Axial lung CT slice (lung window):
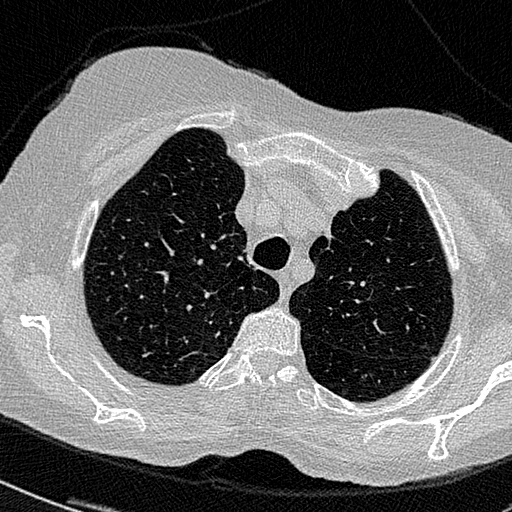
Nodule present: no